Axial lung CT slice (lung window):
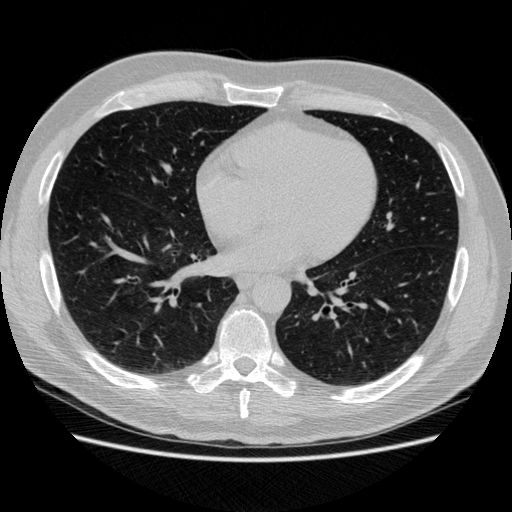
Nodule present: no